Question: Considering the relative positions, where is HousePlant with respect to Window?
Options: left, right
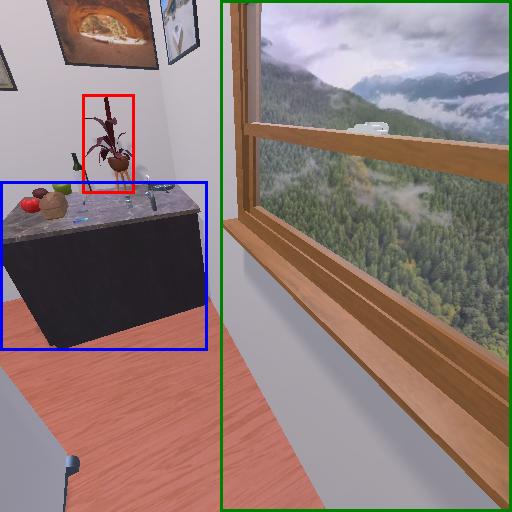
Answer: left